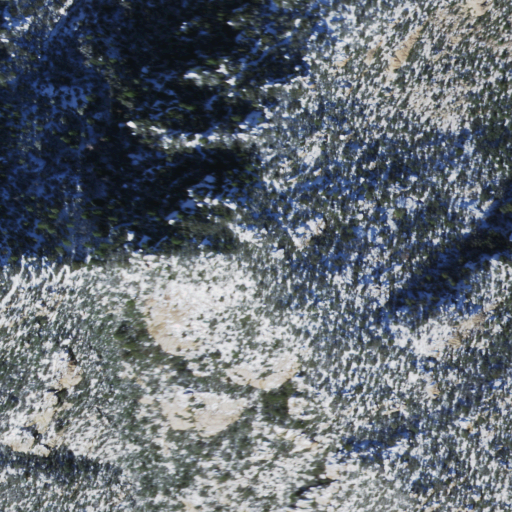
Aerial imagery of ridge(s) in Arizona named Veach Ridge containing evergreen forest and shrub